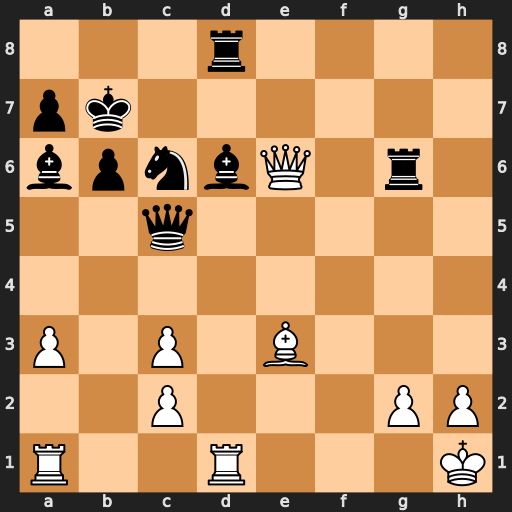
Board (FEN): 3r4/pk6/bpnbQ1r1/2q5/8/P1P1B3/2P3PP/R2R3K
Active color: w
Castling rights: -
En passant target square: -
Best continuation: Qf7+ Ka8 Bxc5